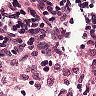
Metastatic tissue present: no